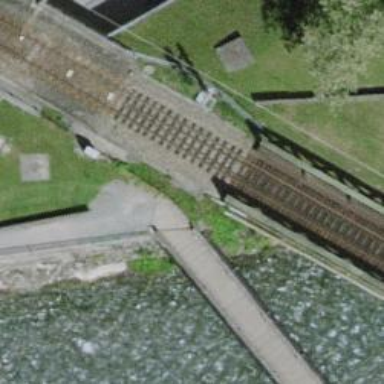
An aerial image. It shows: Bridge with electrified railway tracks featuring contact line.